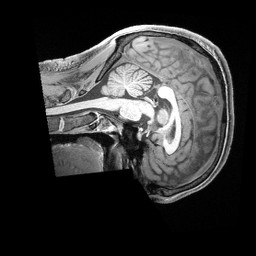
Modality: T1w
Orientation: sagittal
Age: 30
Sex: male
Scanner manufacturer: siemens
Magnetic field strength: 3 T
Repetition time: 2.4 s
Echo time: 0.00228 s